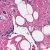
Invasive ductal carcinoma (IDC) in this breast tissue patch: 1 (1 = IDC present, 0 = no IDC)